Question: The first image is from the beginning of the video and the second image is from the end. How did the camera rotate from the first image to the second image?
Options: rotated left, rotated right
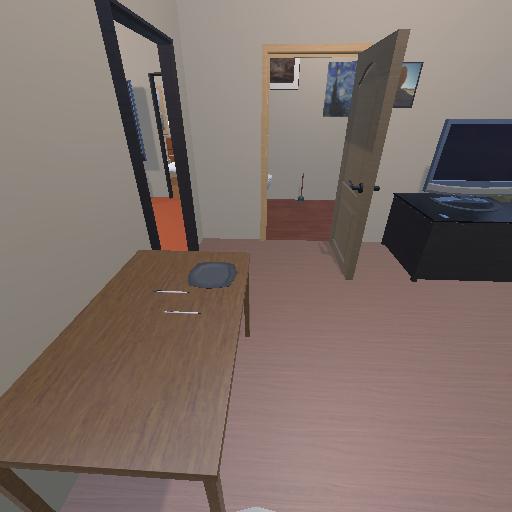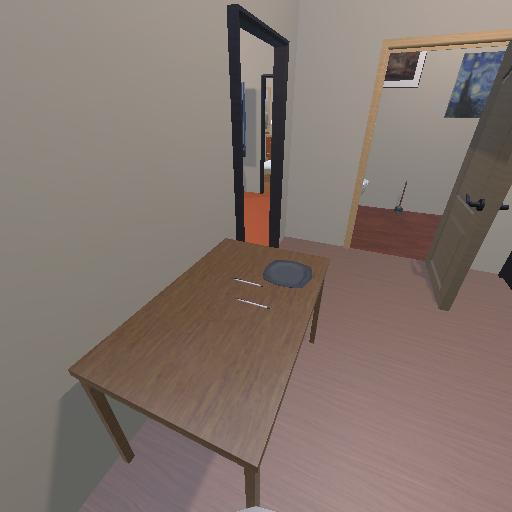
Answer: rotated left